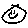
Label: smiley face